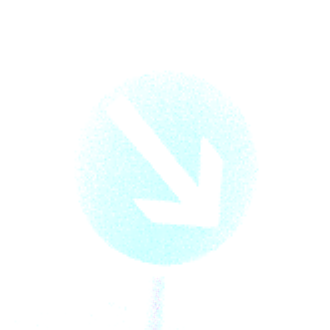
Verkehrszeichen: VorgeschriebeneVorbeifahrtRechts
Umgebung: Outdoor, RoadRail
Tageszeit: SunriseSunset
Wetter: PartlyCloudy
Licht: Natural
Jahreszeit: NotSpecified
Kontrast: LowContrast